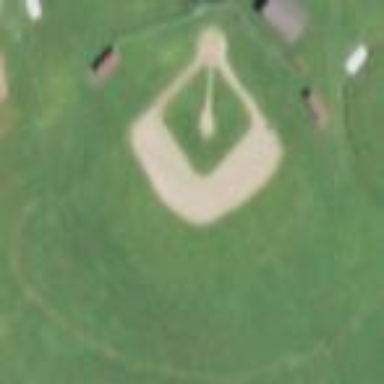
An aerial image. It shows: Baseball pitch for leisure land activities.